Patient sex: M
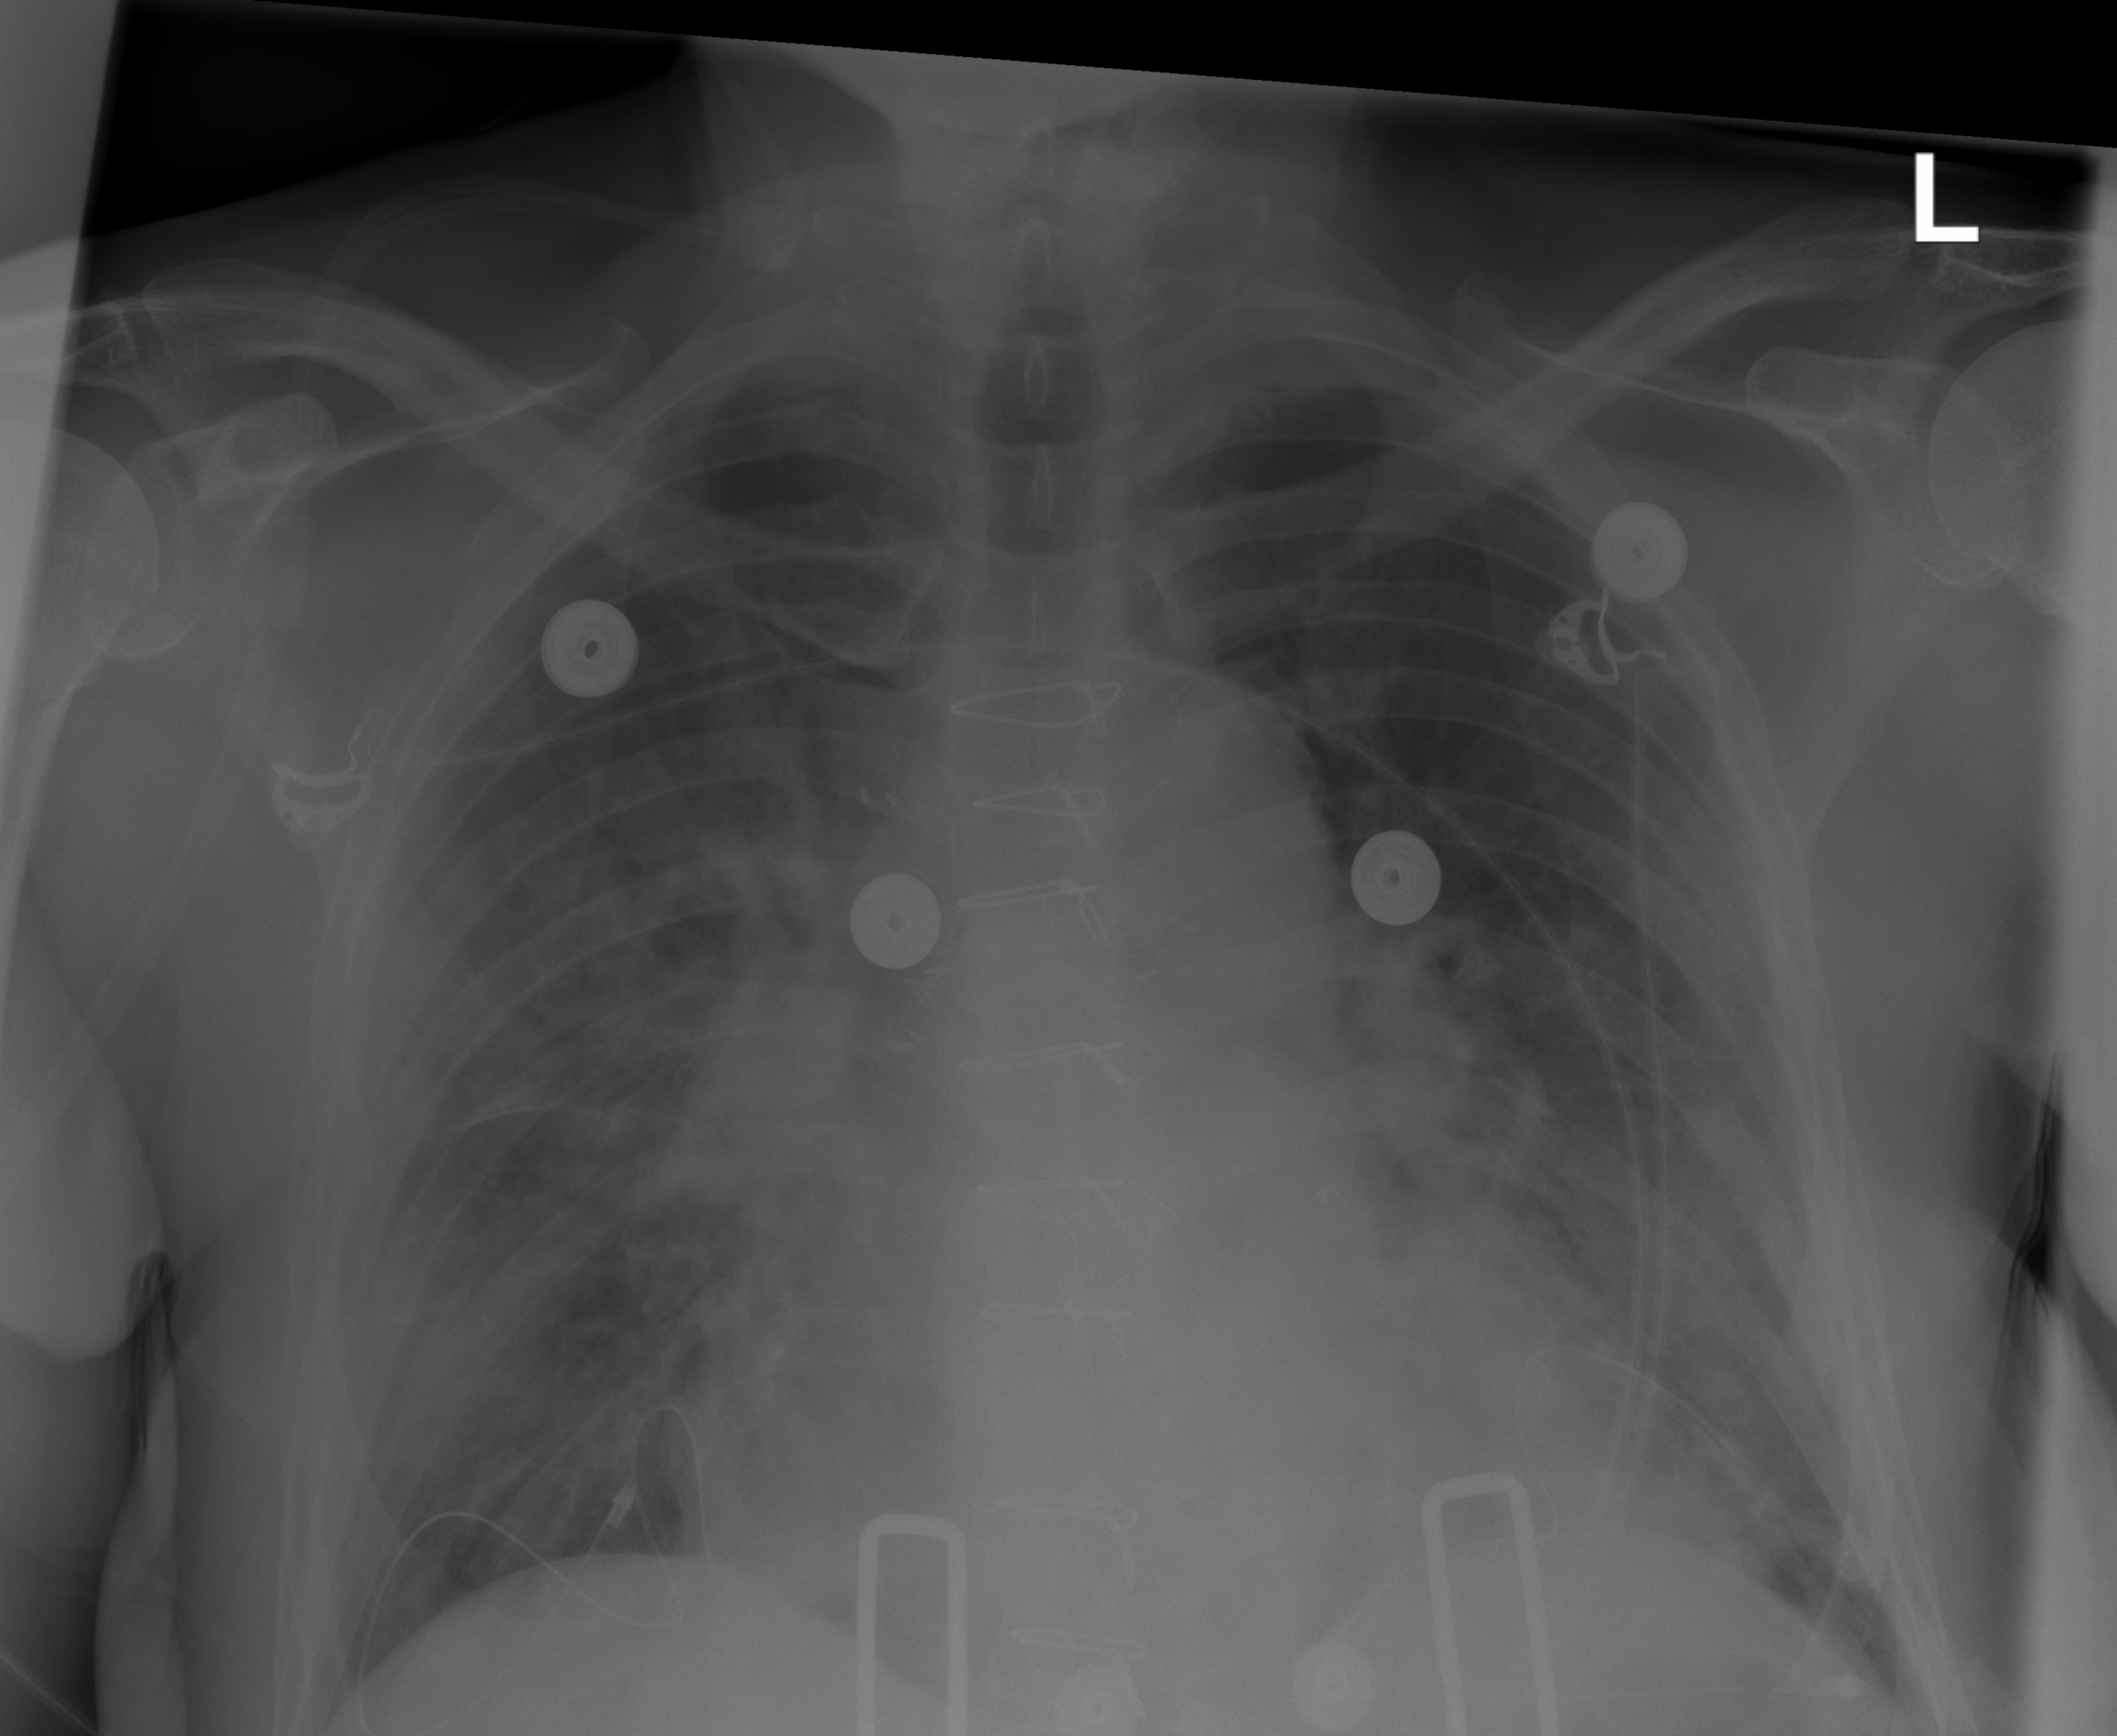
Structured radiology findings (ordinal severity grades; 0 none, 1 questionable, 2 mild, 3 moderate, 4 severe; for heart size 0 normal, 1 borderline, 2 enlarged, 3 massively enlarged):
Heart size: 2
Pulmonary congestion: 3
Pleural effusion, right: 0
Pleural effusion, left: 0
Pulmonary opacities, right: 3
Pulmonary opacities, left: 3
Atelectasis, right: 2
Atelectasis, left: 2